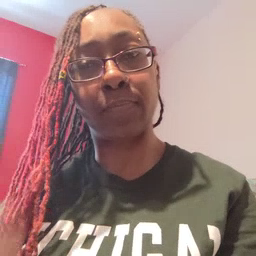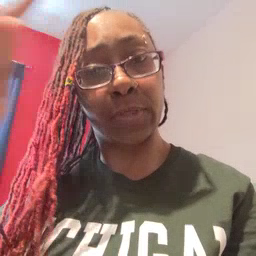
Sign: penny